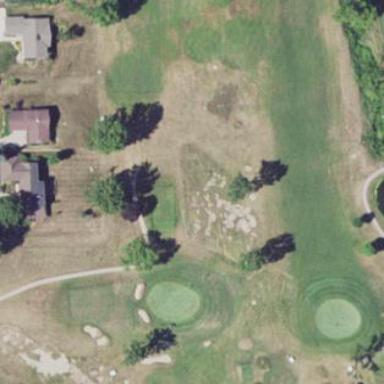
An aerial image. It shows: Golf fairway in the image.